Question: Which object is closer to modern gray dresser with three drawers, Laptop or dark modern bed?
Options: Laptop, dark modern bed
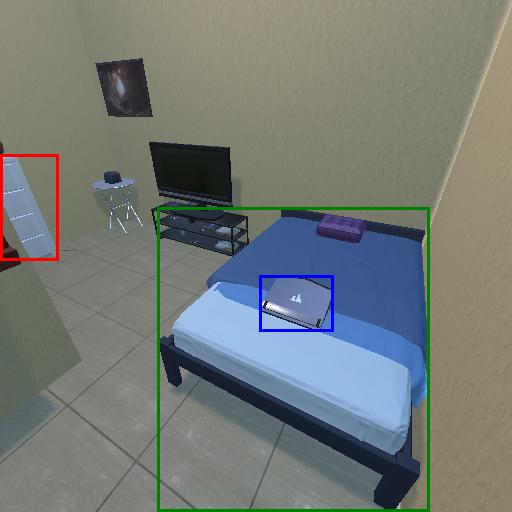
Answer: Laptop